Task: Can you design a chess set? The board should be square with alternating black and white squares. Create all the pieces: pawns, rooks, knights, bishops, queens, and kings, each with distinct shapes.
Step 5352:
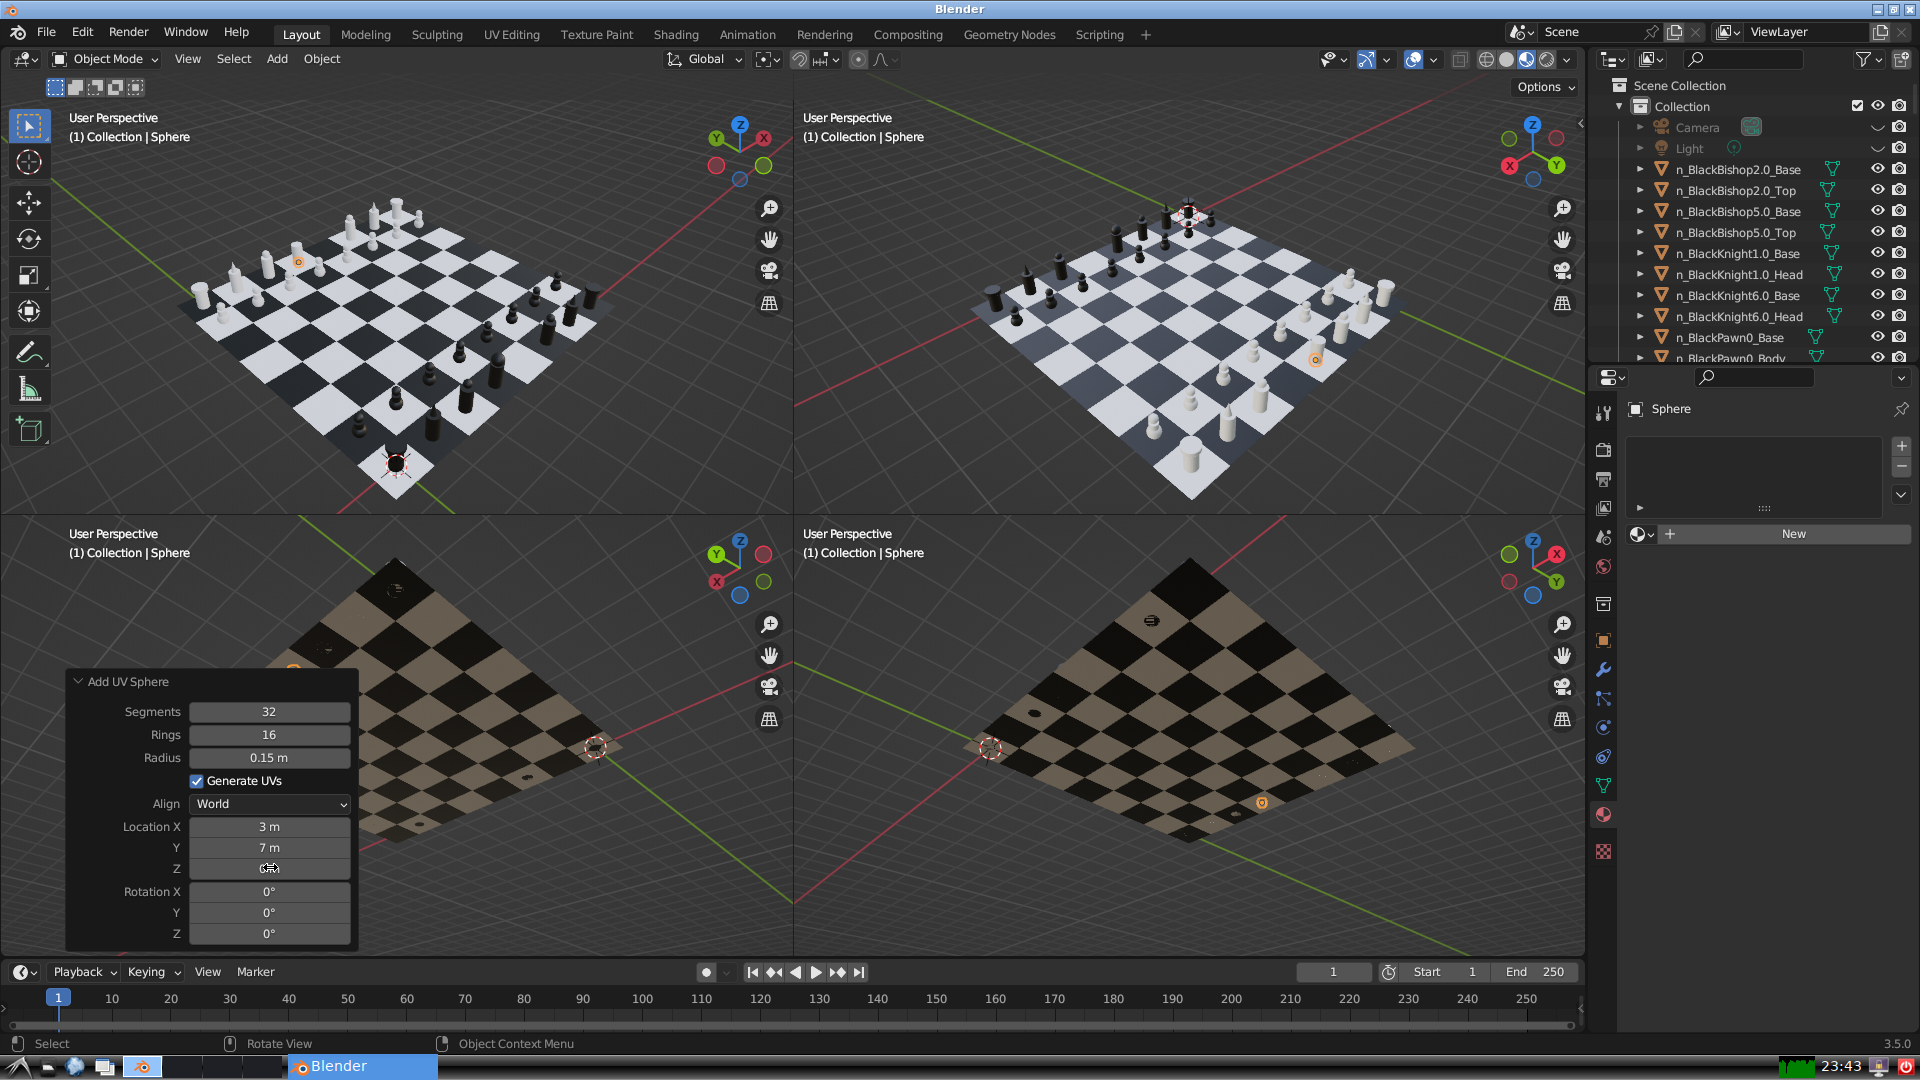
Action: click: no